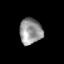
Tissue: skin
Cell type: Epithelial cells
Senescence score: 0.2477
Nuclear area (px): 578
Mean DAPI intensity: 148.343